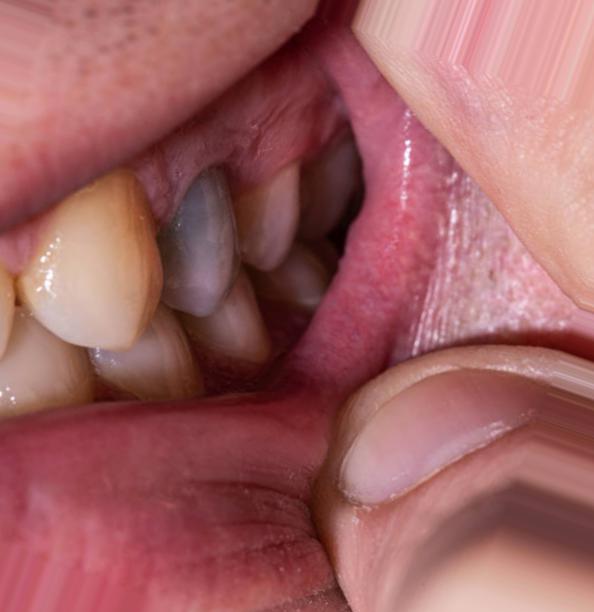
Condition: Caries